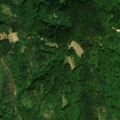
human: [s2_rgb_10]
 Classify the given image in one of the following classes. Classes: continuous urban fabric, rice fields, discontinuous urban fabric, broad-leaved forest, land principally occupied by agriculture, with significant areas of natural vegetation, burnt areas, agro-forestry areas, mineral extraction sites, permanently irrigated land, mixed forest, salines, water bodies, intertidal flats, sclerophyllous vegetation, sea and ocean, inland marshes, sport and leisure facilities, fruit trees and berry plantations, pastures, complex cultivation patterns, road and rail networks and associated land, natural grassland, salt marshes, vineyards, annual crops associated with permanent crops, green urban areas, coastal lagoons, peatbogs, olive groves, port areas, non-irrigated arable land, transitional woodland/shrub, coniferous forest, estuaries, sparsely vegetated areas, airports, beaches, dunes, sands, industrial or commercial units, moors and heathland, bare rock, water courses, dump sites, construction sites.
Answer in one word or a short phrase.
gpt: broad-leaved forest, mixed forest